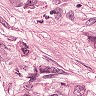
Metastatic tissue present: yes